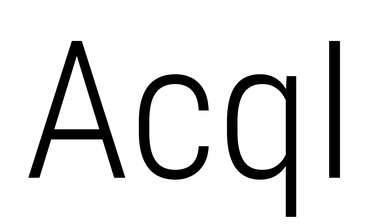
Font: Roboto_Condensed_Light